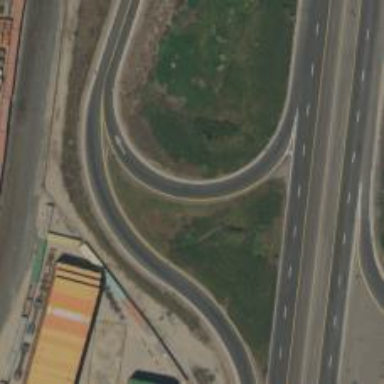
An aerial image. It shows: Cloverleaf junction on motorway link.